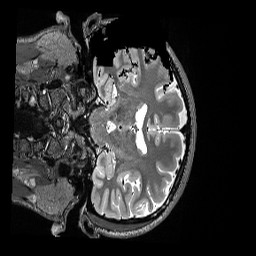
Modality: T2w
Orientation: coronal
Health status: healthy
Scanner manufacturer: siemens
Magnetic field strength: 3 T
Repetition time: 3.2 s
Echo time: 0.563 s